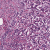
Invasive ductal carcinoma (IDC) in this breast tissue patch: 1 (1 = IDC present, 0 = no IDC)